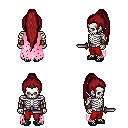
a pixel art fantasy rpg character, male body template, skeleton, pink tattered cape, red pants, brunette extra-long topknot hairstyle, cloth bracers, ghillies, dagger, four views (front, back, left, right), 2x2 character sprite sheet, small pixel art, hard edges, no anti-aliasing